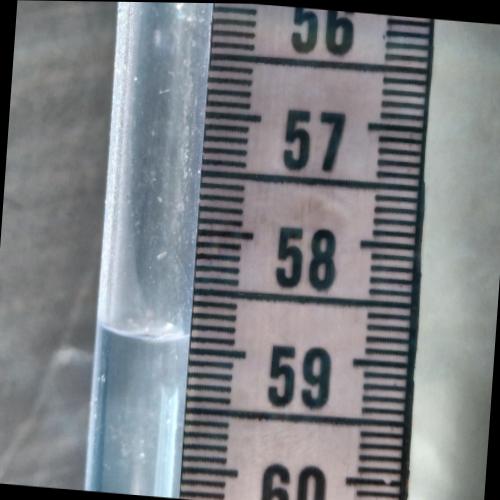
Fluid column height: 58.9 cm